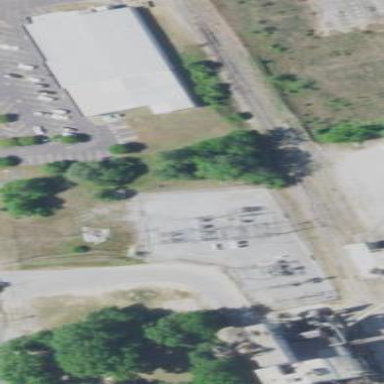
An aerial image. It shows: There is distribution substation enclosed by fence.